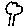
Label: tree